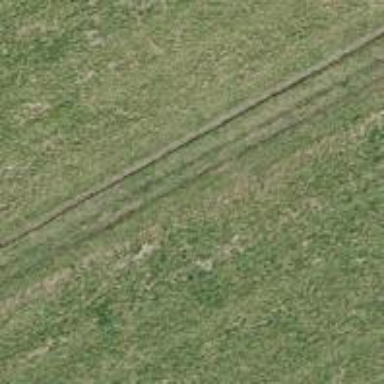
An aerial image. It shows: Track with grade5 tracktype.